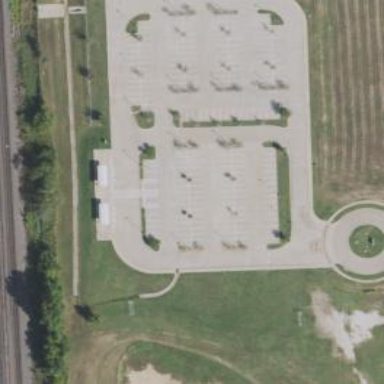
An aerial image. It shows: Parking space is available.